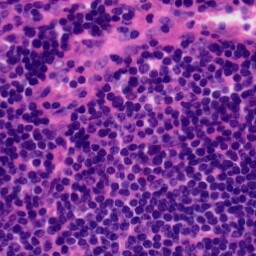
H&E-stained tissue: Tonsil